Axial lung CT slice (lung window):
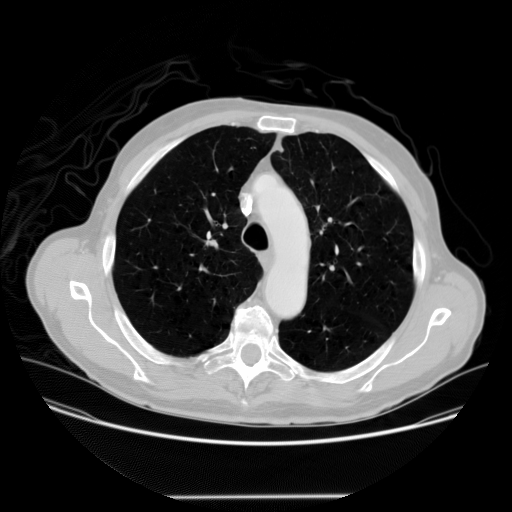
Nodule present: no